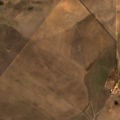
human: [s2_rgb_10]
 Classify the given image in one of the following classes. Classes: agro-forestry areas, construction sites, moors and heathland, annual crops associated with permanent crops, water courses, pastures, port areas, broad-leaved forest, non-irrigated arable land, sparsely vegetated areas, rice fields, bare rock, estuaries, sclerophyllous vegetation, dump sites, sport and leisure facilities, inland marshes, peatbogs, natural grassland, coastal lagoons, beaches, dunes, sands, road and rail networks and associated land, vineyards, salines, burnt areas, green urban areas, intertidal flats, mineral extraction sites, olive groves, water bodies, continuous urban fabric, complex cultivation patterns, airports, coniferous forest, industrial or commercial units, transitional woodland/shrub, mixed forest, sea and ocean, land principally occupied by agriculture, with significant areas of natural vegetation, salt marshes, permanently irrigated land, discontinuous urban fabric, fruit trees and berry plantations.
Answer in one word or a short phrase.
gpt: non-irrigated arable land